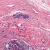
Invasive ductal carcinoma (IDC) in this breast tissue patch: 1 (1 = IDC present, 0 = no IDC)